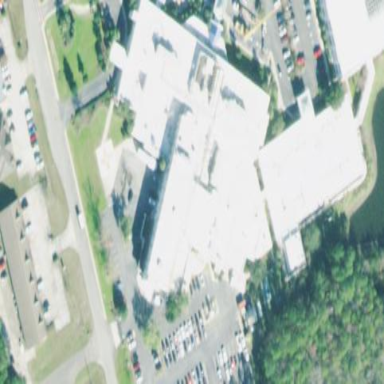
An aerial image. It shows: Hospital building.